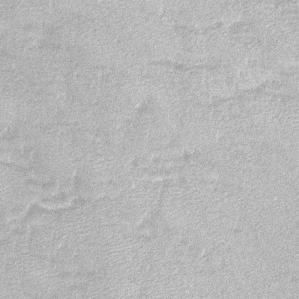
Label: frost